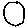
Label: moon